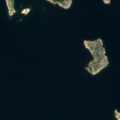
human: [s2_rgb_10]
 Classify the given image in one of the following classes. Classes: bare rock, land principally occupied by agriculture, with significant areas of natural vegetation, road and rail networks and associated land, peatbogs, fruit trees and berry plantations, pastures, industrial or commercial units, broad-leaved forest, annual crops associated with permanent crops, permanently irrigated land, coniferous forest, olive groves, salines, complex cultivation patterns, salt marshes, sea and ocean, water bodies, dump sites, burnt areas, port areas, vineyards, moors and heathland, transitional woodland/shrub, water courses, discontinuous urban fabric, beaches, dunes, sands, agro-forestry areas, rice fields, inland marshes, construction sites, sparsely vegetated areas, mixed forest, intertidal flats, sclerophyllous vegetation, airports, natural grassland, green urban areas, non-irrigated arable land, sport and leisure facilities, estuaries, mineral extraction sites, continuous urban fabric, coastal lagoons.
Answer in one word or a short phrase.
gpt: bare rock, sea and ocean